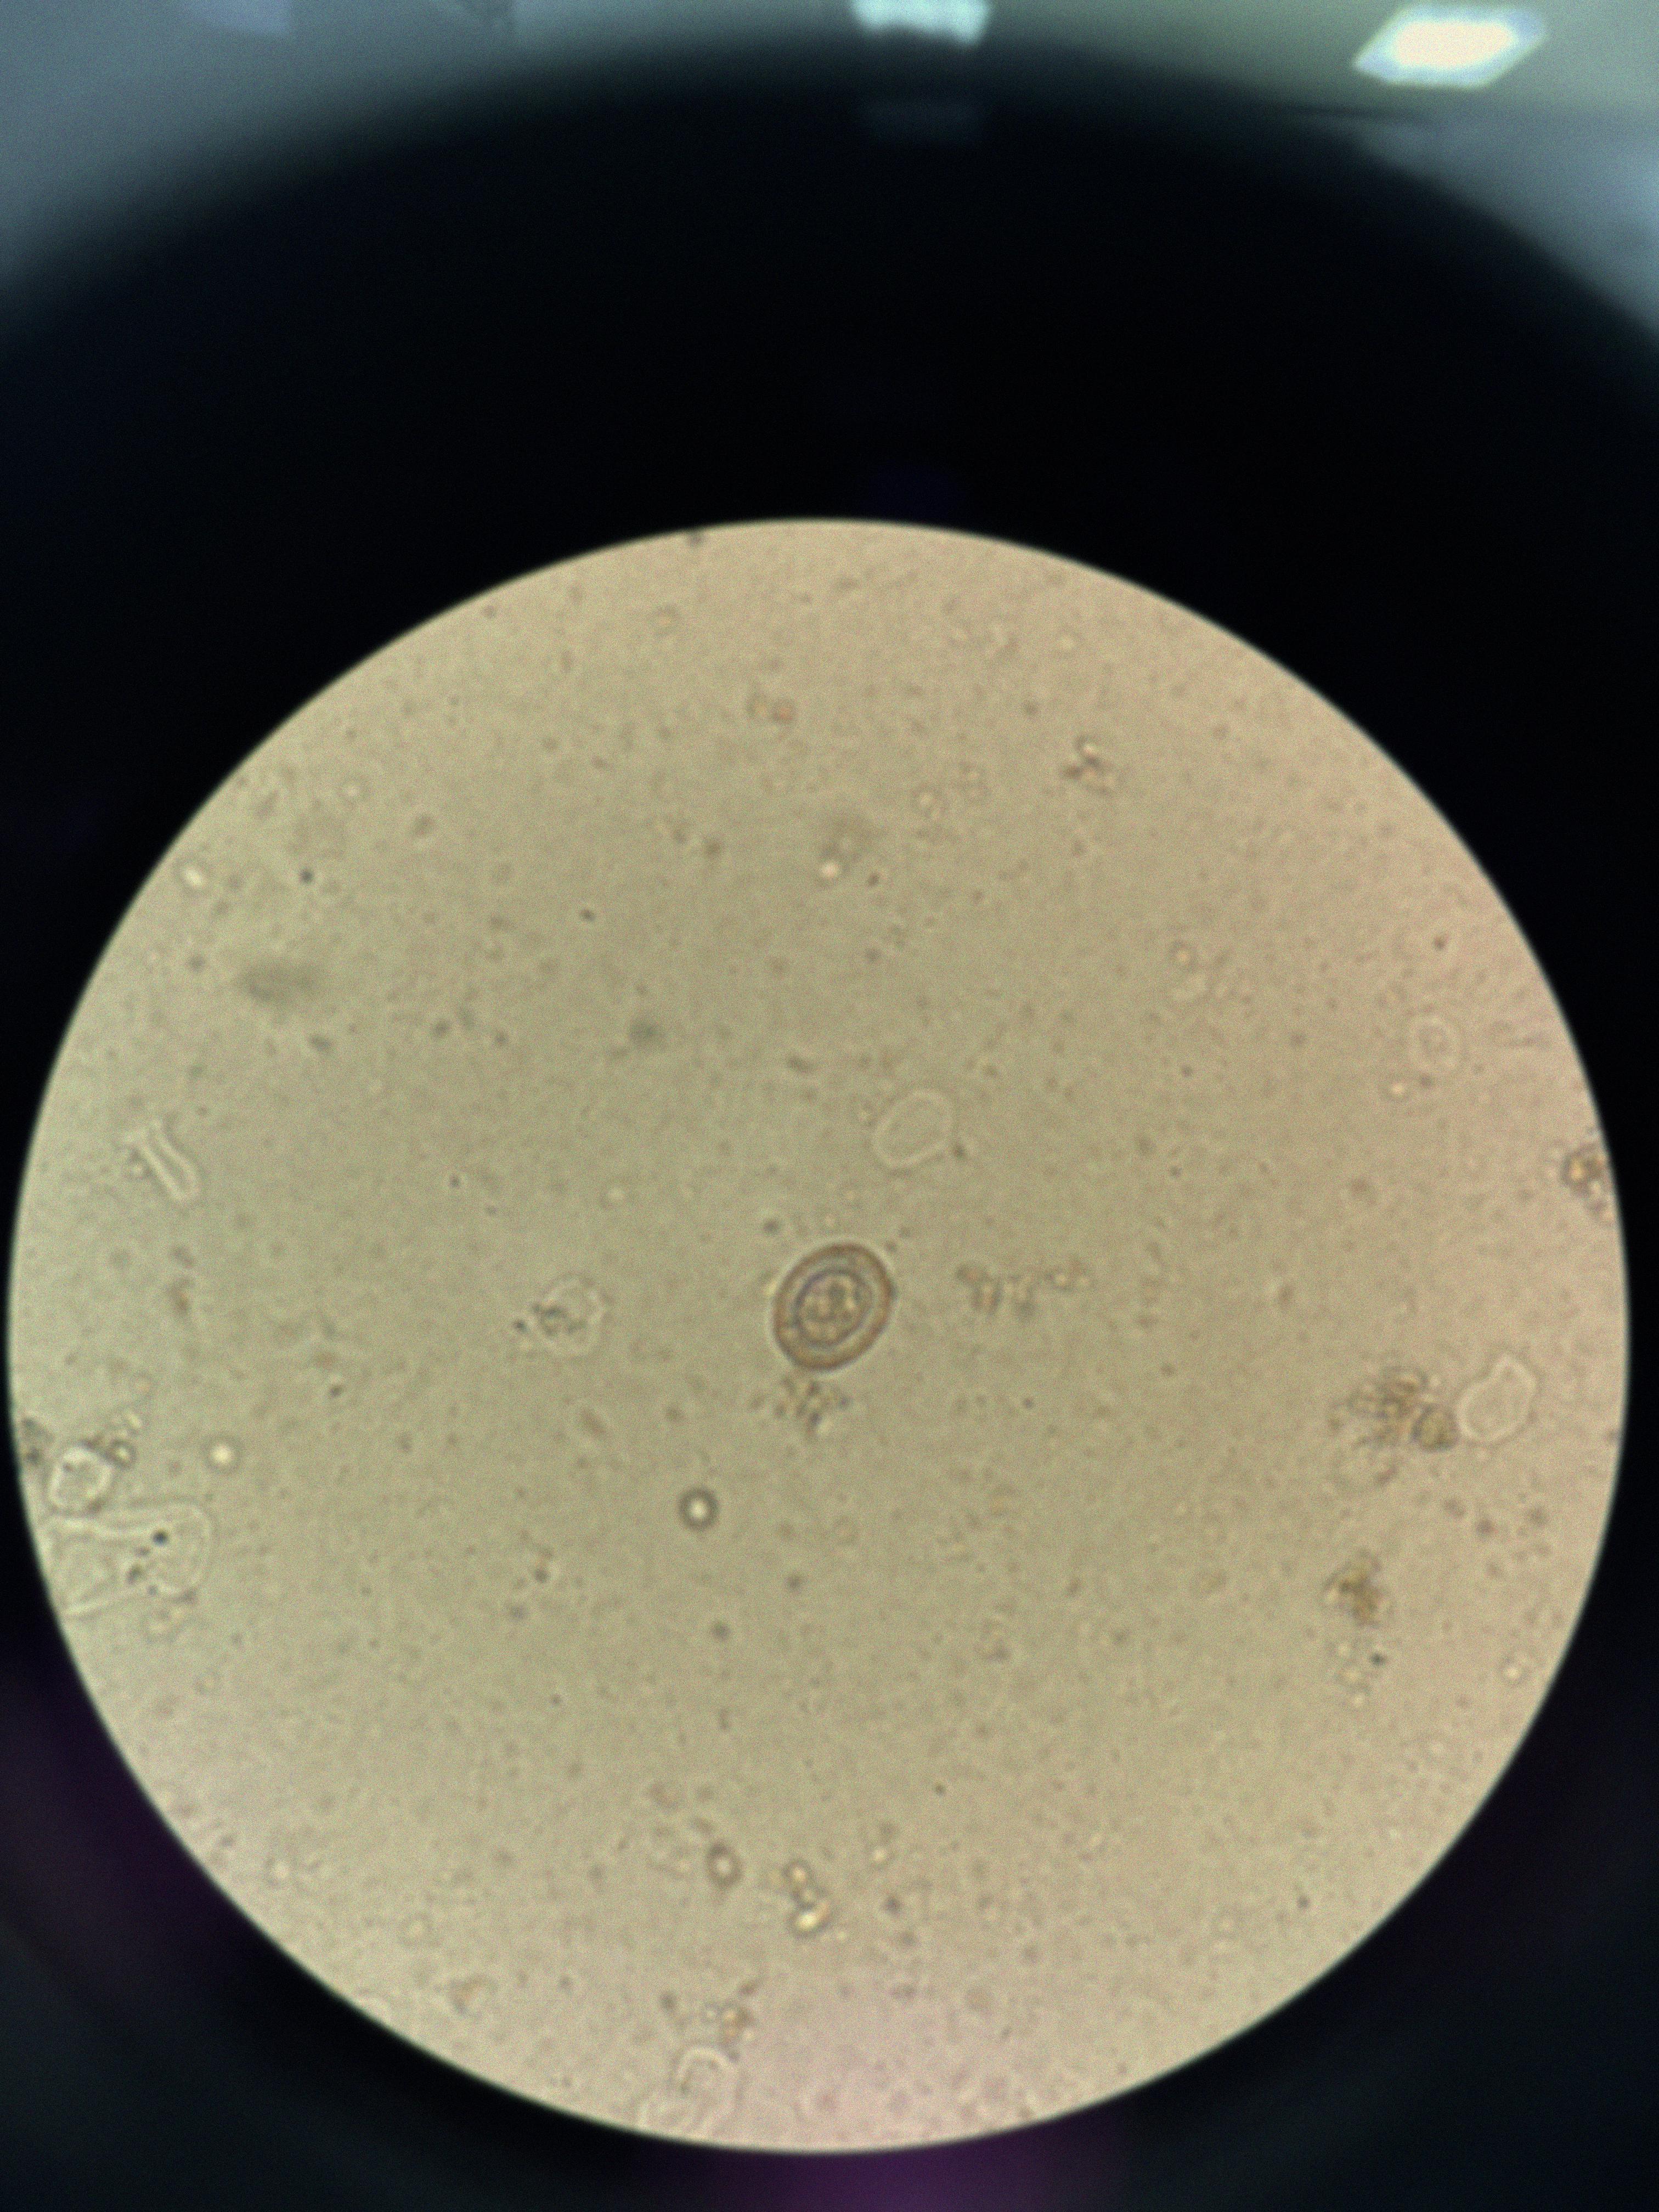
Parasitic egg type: Hymenolepis nana